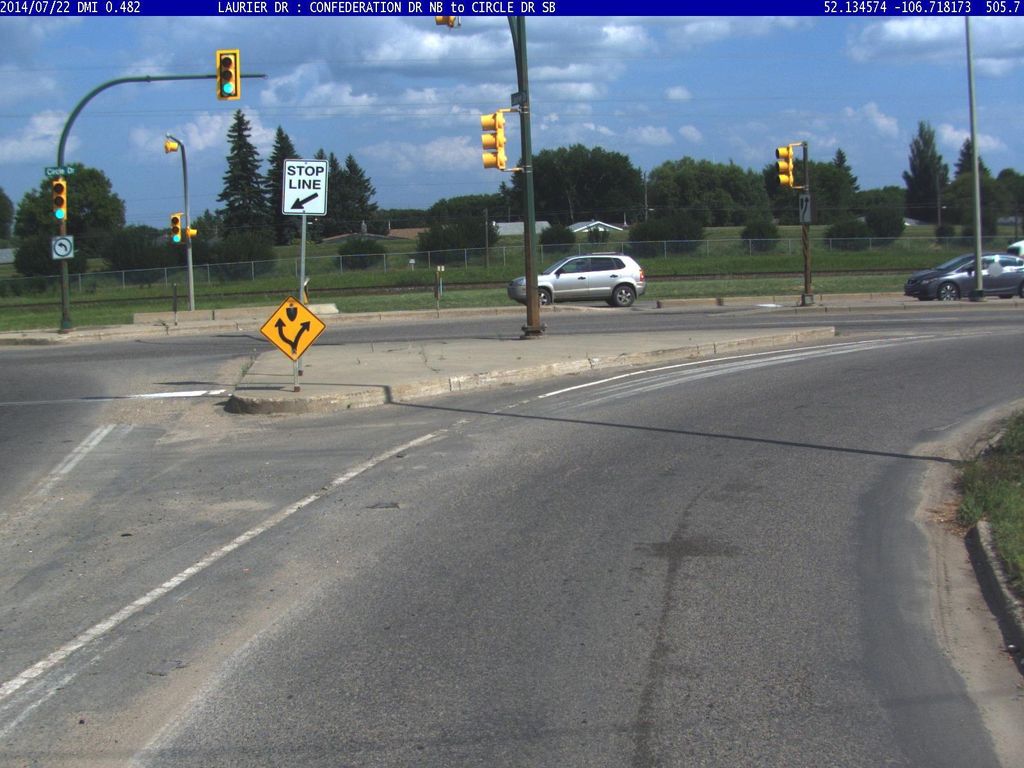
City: saskatoon